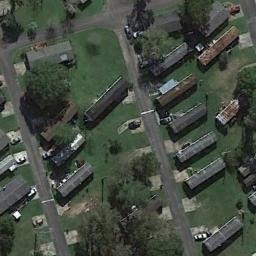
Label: mobile_home_park